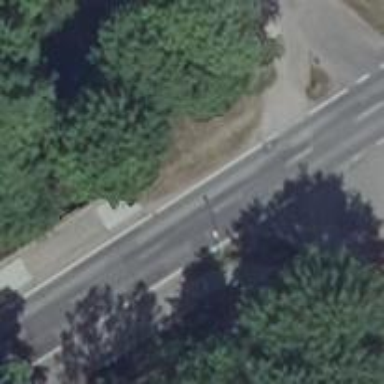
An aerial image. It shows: Secondary road bridge with asphalt surface and sidewalks on both sides.